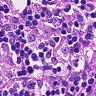
Metastatic tissue present: no